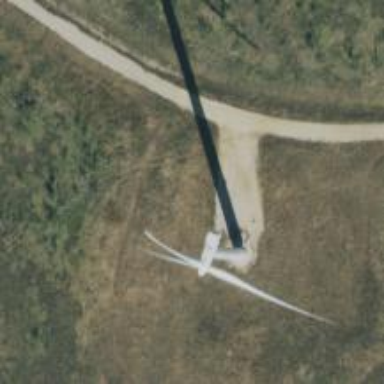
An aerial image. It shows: Wind generator powered by Vestas horizontal axis wind turbine.